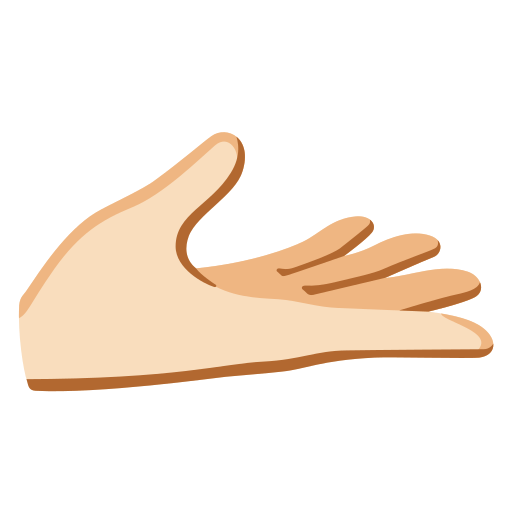
Emoji: 🫴🏻